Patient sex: M
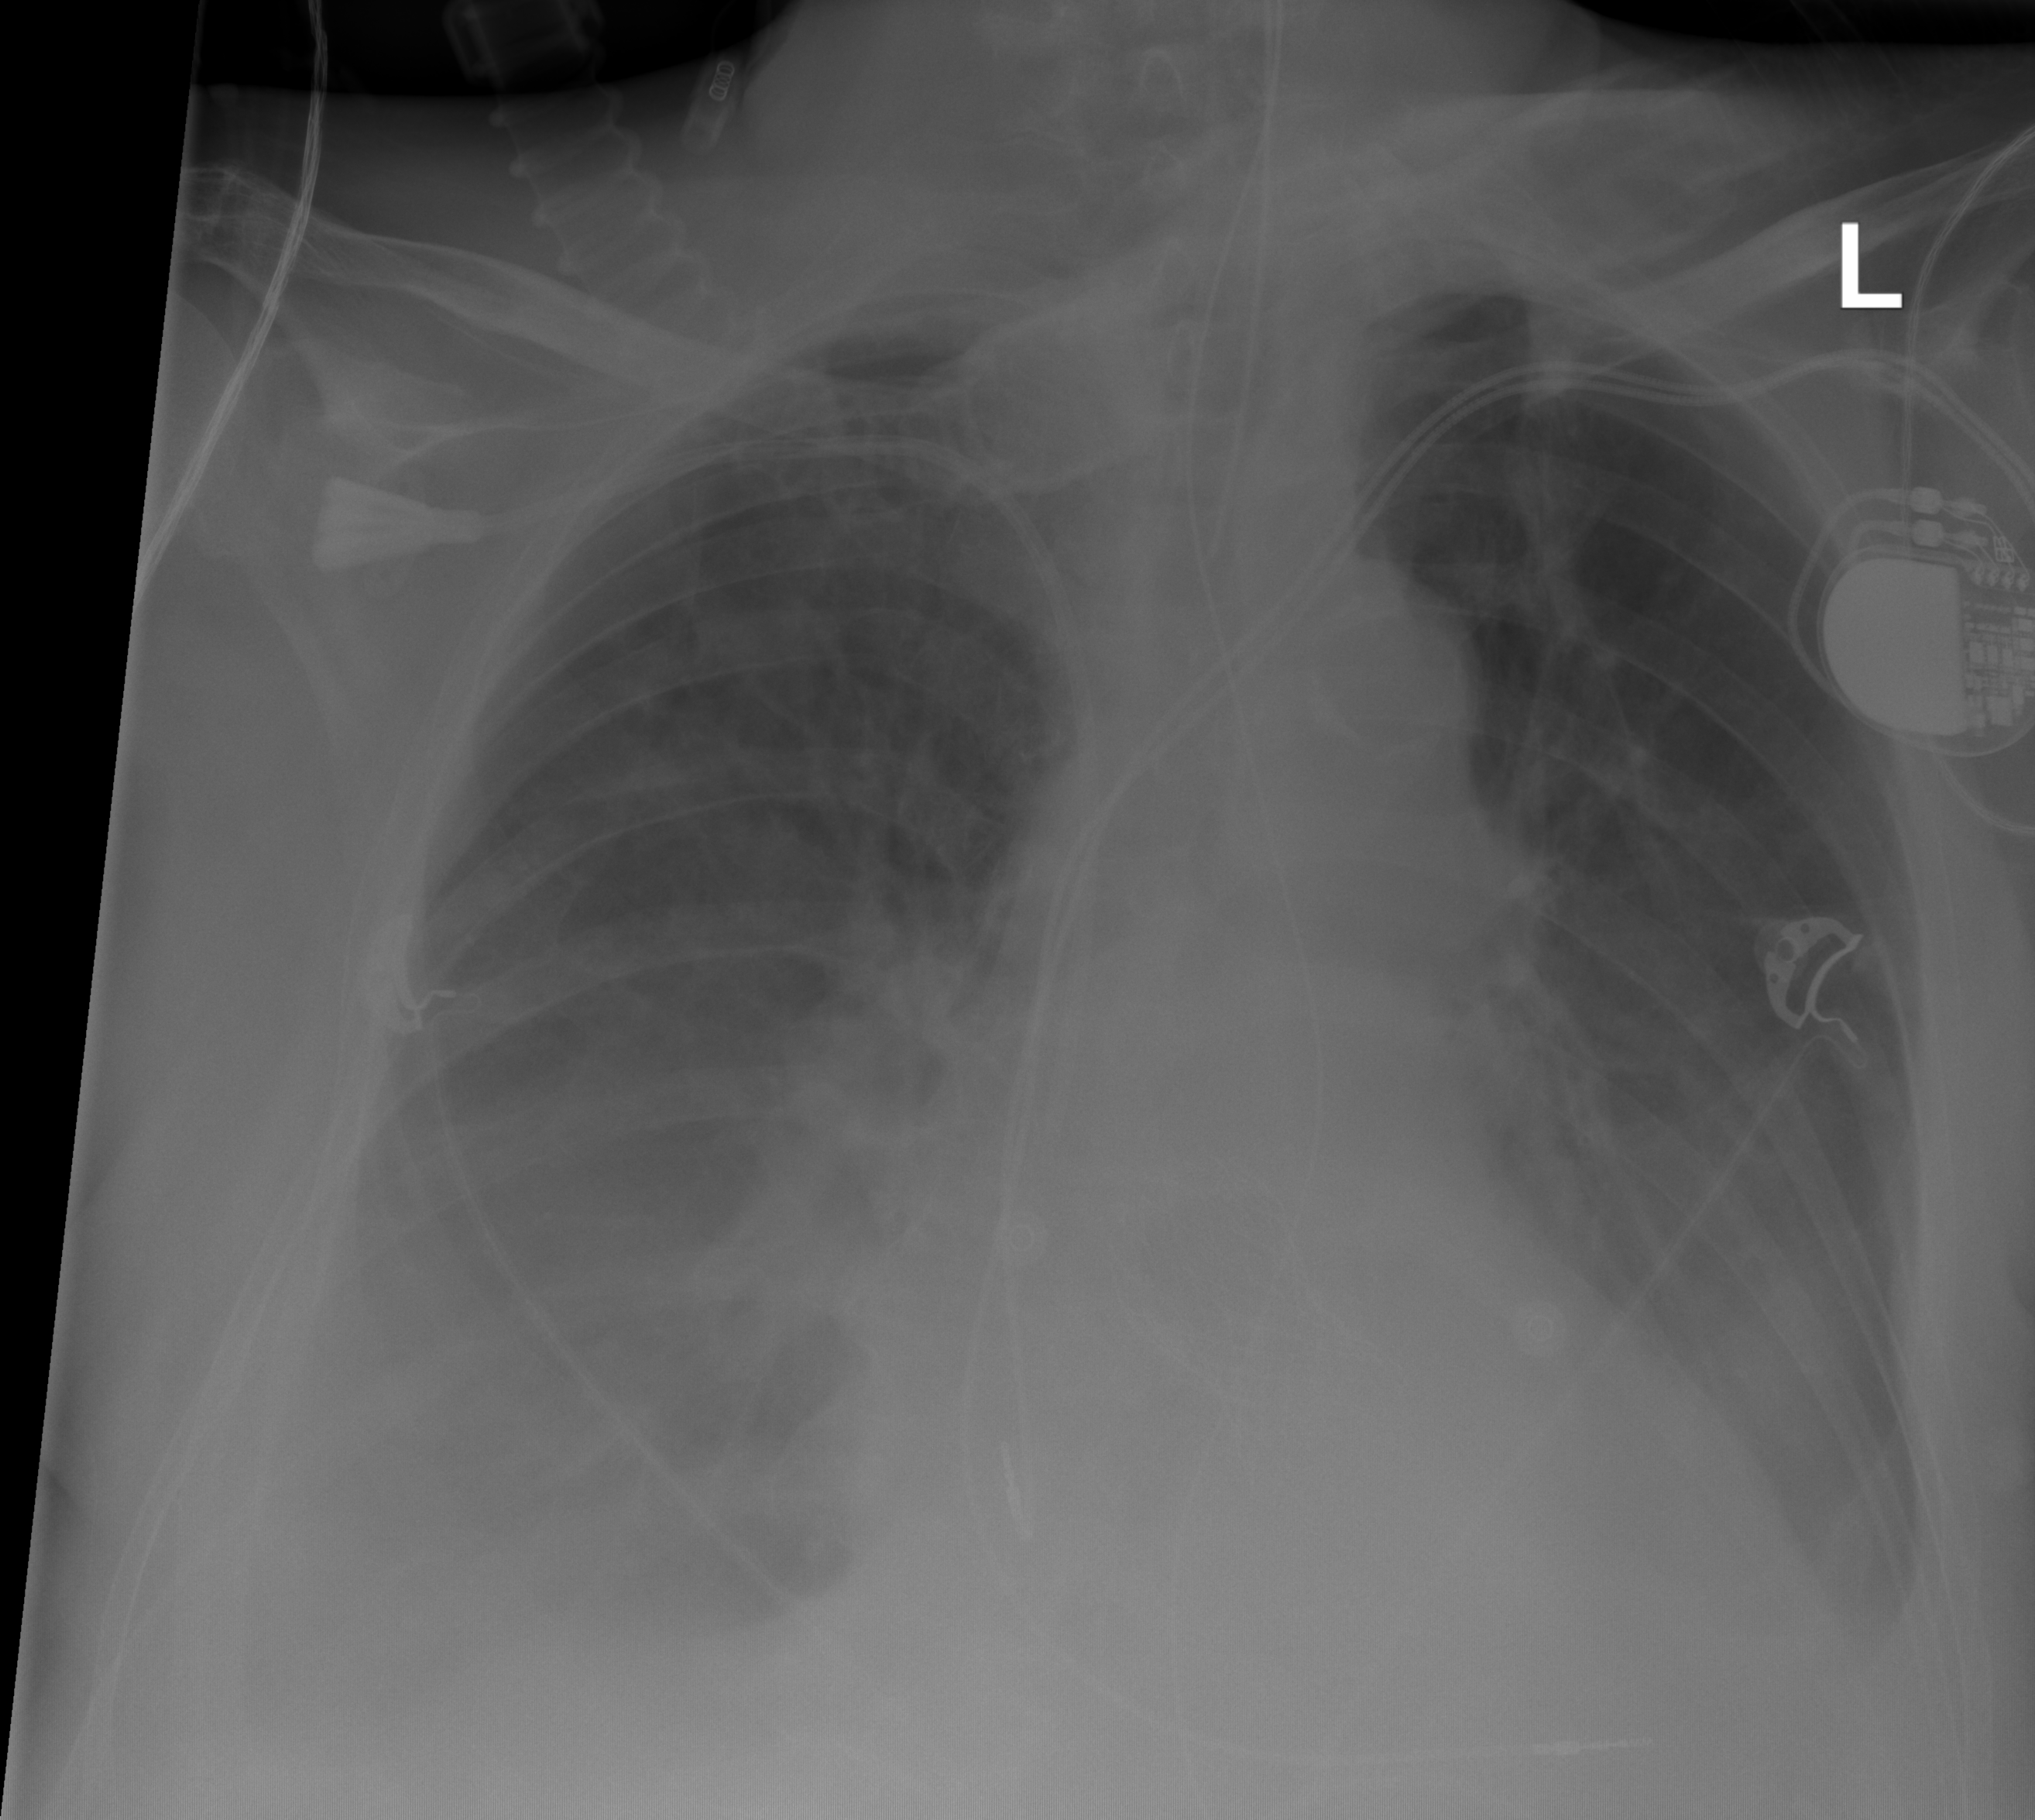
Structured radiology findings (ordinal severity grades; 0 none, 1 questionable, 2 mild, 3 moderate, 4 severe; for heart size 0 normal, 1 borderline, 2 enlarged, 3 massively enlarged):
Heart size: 0
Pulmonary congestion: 0
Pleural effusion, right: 2
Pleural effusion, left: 2
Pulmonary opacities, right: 0
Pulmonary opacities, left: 0
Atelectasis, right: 2
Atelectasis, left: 0